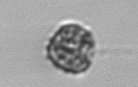
Label: coccolithophorid